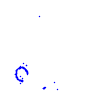
Particle: pion